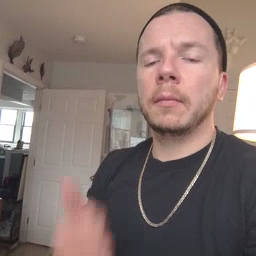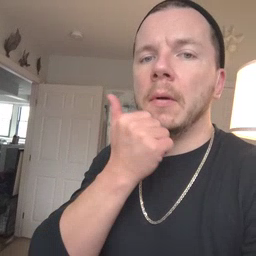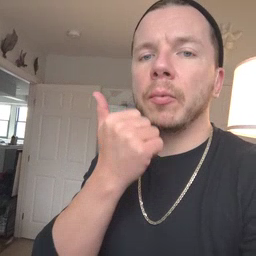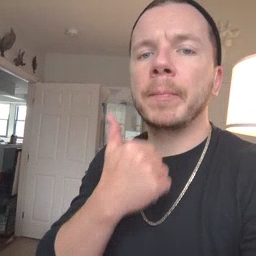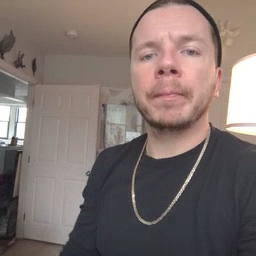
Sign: underwear